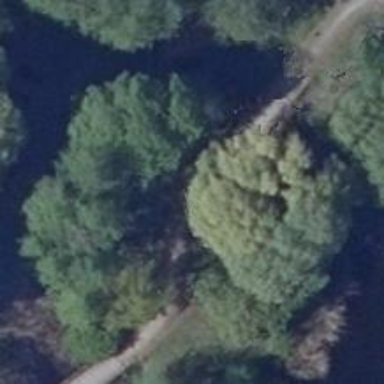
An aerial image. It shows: Footway on bridge.